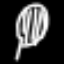
Label: leaf